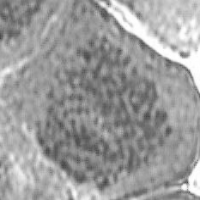
Label: prophase